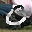
Label: 0